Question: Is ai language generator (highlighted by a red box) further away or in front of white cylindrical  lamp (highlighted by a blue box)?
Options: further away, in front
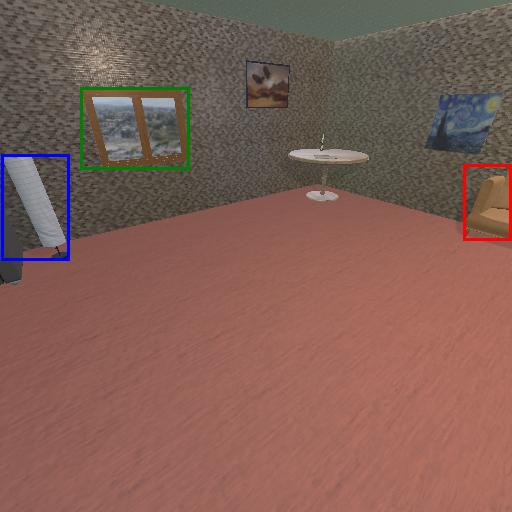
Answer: further away